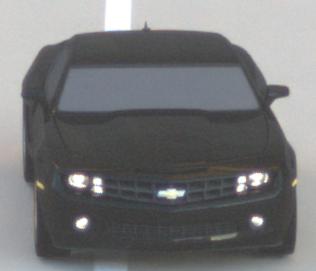
Make: Chevrolet
Model: Camaro Cabriolet 6.2 V8
Detailed model: Camaro (V) Coupé
Model produced from: 2011/09
Model produced until: 2014/02
Doors: 2
Color: black
Road condition: dry road
Daytime: sunrise or sunset
Contrast: medium contrast